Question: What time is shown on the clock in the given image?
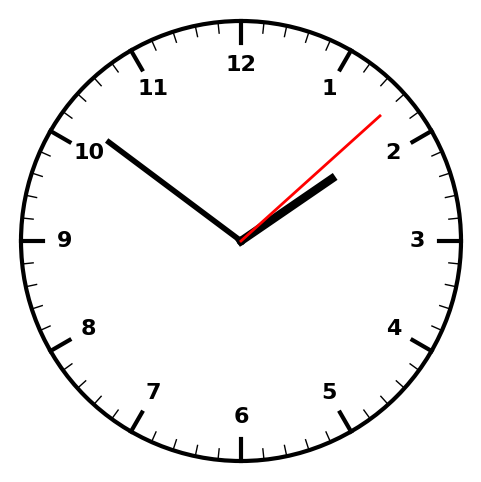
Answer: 01:51:08